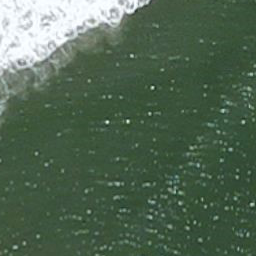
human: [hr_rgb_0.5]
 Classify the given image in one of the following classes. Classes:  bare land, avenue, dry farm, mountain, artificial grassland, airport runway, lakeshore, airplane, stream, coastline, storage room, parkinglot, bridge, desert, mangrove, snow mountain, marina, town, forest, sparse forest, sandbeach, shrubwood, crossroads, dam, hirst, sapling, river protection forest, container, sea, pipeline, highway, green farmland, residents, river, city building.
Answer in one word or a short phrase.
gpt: sea